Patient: sex M, age 71
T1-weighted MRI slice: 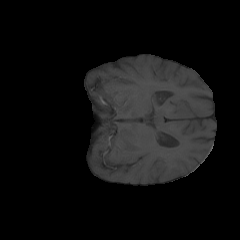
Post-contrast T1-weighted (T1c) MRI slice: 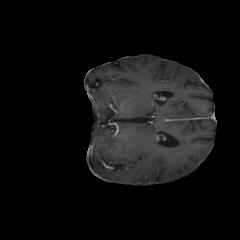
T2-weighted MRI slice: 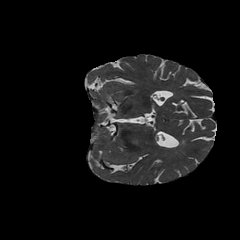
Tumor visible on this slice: no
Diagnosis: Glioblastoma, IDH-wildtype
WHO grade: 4